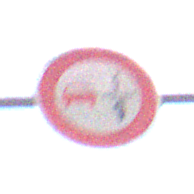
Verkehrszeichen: VerbotUeberholenEinspurigeFahrzeuge
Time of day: SunriseSunset
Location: Outdoor (Urban)
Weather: PartlyCloudy
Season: Autumn
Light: Natural